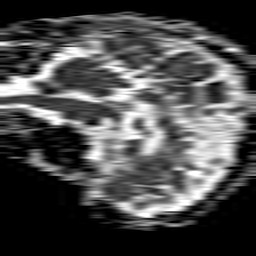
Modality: ADC
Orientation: sagittal
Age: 63
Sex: male
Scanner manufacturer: philips
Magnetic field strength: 1.5 T
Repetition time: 4.6 s
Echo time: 0.08631 s